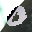
Label: 0